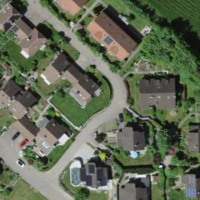
EUNIS habitat code: 55
Species observed at this site:
Hedera helix